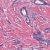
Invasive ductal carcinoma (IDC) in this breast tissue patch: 1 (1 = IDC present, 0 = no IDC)